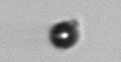
Label: bead